Field crop: tomato
Growth stage: 2
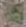
Species: solanum